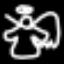
Label: angel